Question:
'''
UICollectionViewFlowLayout *flowLayout = (UICollectionViewFlowLayout*)self.collectionView.collectionViewLayout;
flowLayout.minimumLineSpacing = 15;
CGFloat availableWidthForCells = CGRectGetWidth(self.collectionView.frame) - flowLayout.sectionInset.left - flowLayout.sectionInset.right - flowLayout.minimumInteritemSpacing *2;
cellWidth = availableWidthForCells /6;
NSLog(@"cellWidth:%f",cellWidth);
flowLayout.itemSize = CGSizeMake(cellWidth, cellWidth);
'''
'''
-(void)collectionView:(UICollectionView *)collectionView didSelectItemAtIndexPath:(NSIndexPath *)indexPath{
UICollectionViewCell* cell = [collectionView cellForItemAtIndexPath:indexPath];
cell.layer.cornerRadius = cellWidth / 2.0;
cell.layer.backgroundColor = [UIColor blackColor].CGColor;
NSLog(@"INDEXPATH:-%ld",(long)indexPath.row);
}
-(void)collectionView:(UICollectionView *)collectionView didDeselectItemAtIndexPath:(NSIndexPath *)indexPath{
UICollectionViewCell* cell = [collectionView cellForItemAtIndexPath:indexPath];
cell.layer.cornerRadius = cellWidth / 2.0;
cell.layer.backgroundColor = [UIColor whiteColor].CGColor;
}
'''
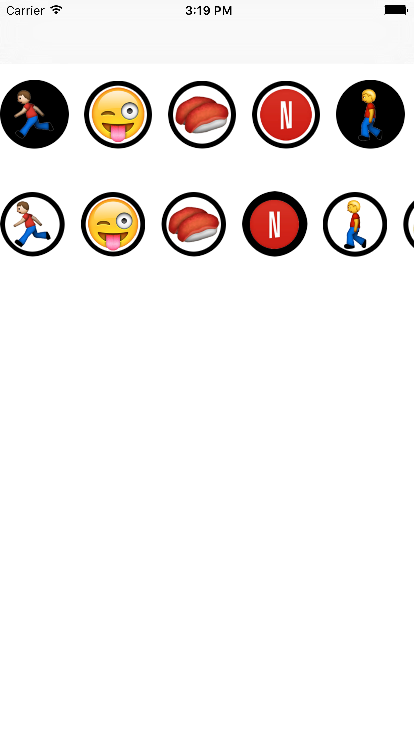
Answer: This is happening because the collectionView reuse the cells;
you should store the selected cell's IndexPath in a variable:
'''
@property (nonatomic, retain) NSIndexPath *selectedIndexPath;
-(void)collectionView:(UICollectionView *)collectionView didSelectItemAtIndexPath:(NSIndexPath *)indexPath {
UICollectionViewCell* cell = [collectionView cellForItemAtIndexPath:indexPath];
cell.layer.backgroundColor = [UIColor blackColor].CGColor;
NSLog(@"INDEXPATH:-%ld",(long)indexPath.row);
self.selectedIndexPath = indexPath
}
-(void)collectionView:(UICollectionView *)collectionView didDeselectItemAtIndexPath:(NSIndexPath *)indexPath{
UICollectionViewCell* cell = [collectionView cellForItemAtIndexPath:indexPath];
cell.layer.backgroundColor = [UIColor whiteColor].CGColor;
self.selectedIndexPath = nil
}
'''
'''
var selectedIndexPath: IndexPath?
func collectionView(_ collectionView: UICollectionView, didSelectItemAt indexPath: IndexPath) {
let cell = collectionView.cellForItem(at: indexPath)
cell.layer.backgroundColor = UIColor.black
self.selectedIndexPath = indexPath
}
func collectionView(_ collectionView: UICollectionView, didDeselectItemAt indexPath: IndexPath) {
let cell = collectionView.cellForItem(at: indexPath)
cell.layer.backgroundColor = UIColor.white
self.selectedIndexPath = nil
}
'''
than in "cell for row at indexPath" check :
'''
- (UICollectionViewCell *)collectionView:(UICollectionView *)collectionView cellForItemAtIndexPath:(NSIndexPath *)indexPath {
UICollectionViewCell* cell = [collectionView cellForItemAtIndexPath:indexPath];
cell.layer.cornerRadius = cellWidth / 2.0;
if (self.selectedIndexPath != nil && indexPath == self.selectedIndexPath) {
cell.layer.backgroundColor = [UIColor blackColor].CGColor;
else {
cell.layer.backgroundColor = [UIColor whiteColor].CGColor;
}
return cell
}
'''
'''
func collectionView(_ collectionView: UICollectionView, cellForItemAt indexPath: IndexPath) -> UICollectionViewCell {
let cell = collectionView.cellForItem(at: indexPath)
cell.layer.cornerRadius = cellWidth / 2
if self.selectedIndexPath != nil && indexPath == self.selectedIndexPath {
cell.layer.backgroundColor = UIColor.black
else {
cell.layer.backgroundColor = UIColor.white
}
}
'''